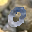
Label: 0